RGB frame:
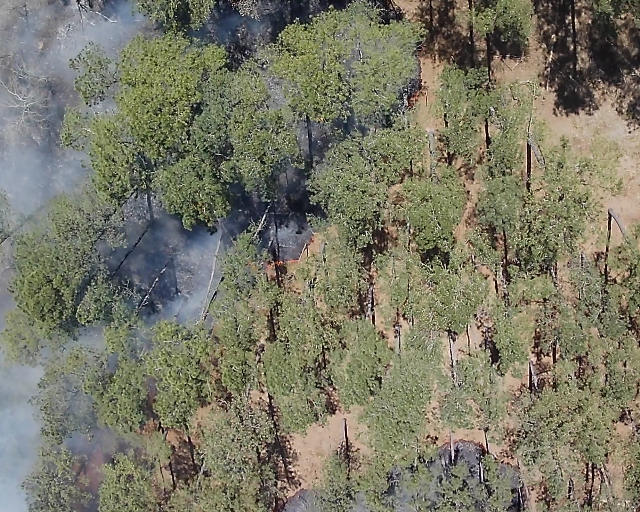
Thermal frame:
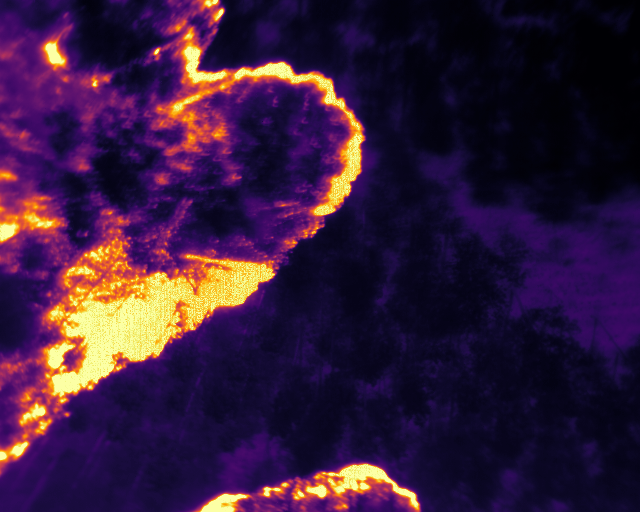
Captured: 2026-02-27 02:38:13
Pixels at or above 80 °C: 47238 (fraction of frame: 0.1442)